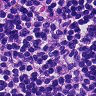
Metastatic tissue present: no